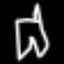
Label: pants